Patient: sex M, age 25
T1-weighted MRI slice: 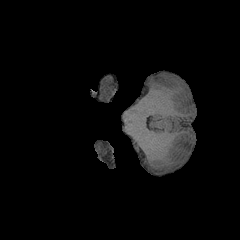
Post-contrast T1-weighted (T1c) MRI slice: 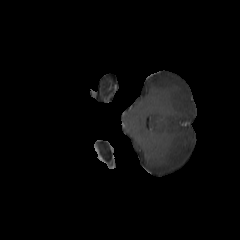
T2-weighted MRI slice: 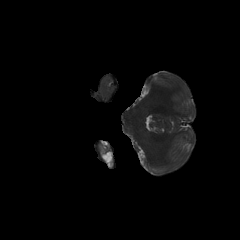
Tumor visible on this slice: yes
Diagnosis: Astrocytoma, IDH-mutant
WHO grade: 2